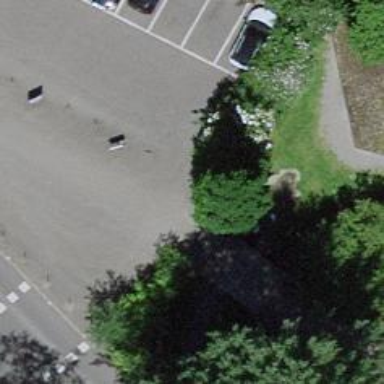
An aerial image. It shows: Footway surfaced with paving stones.